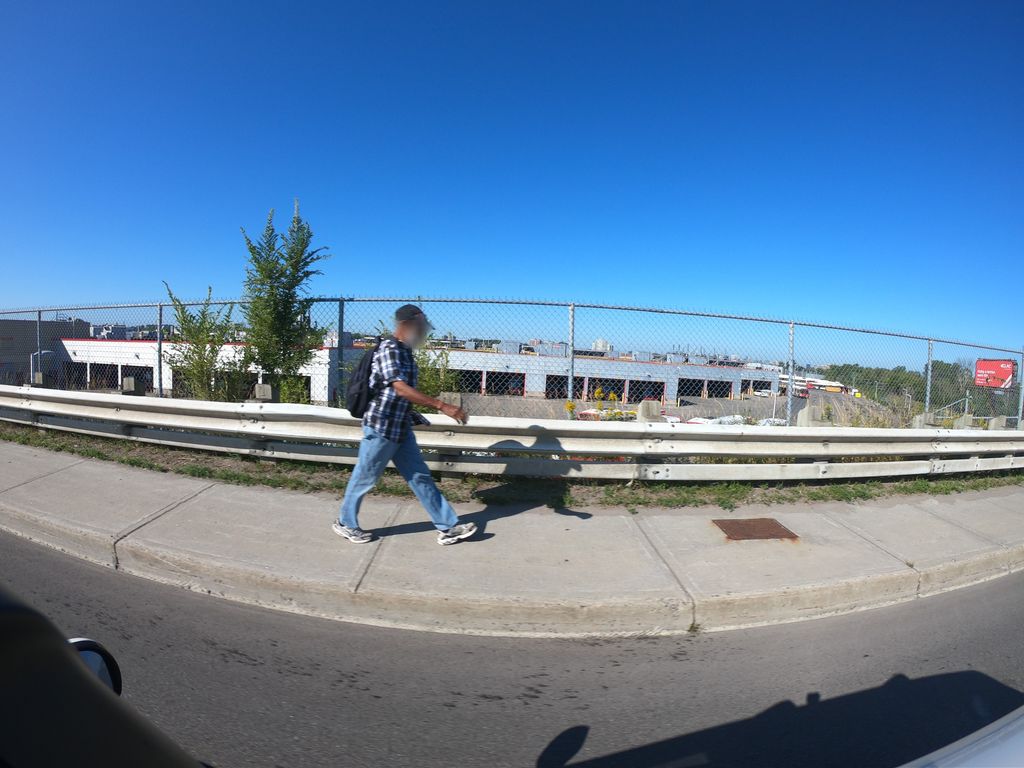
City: ottawa-gatineau